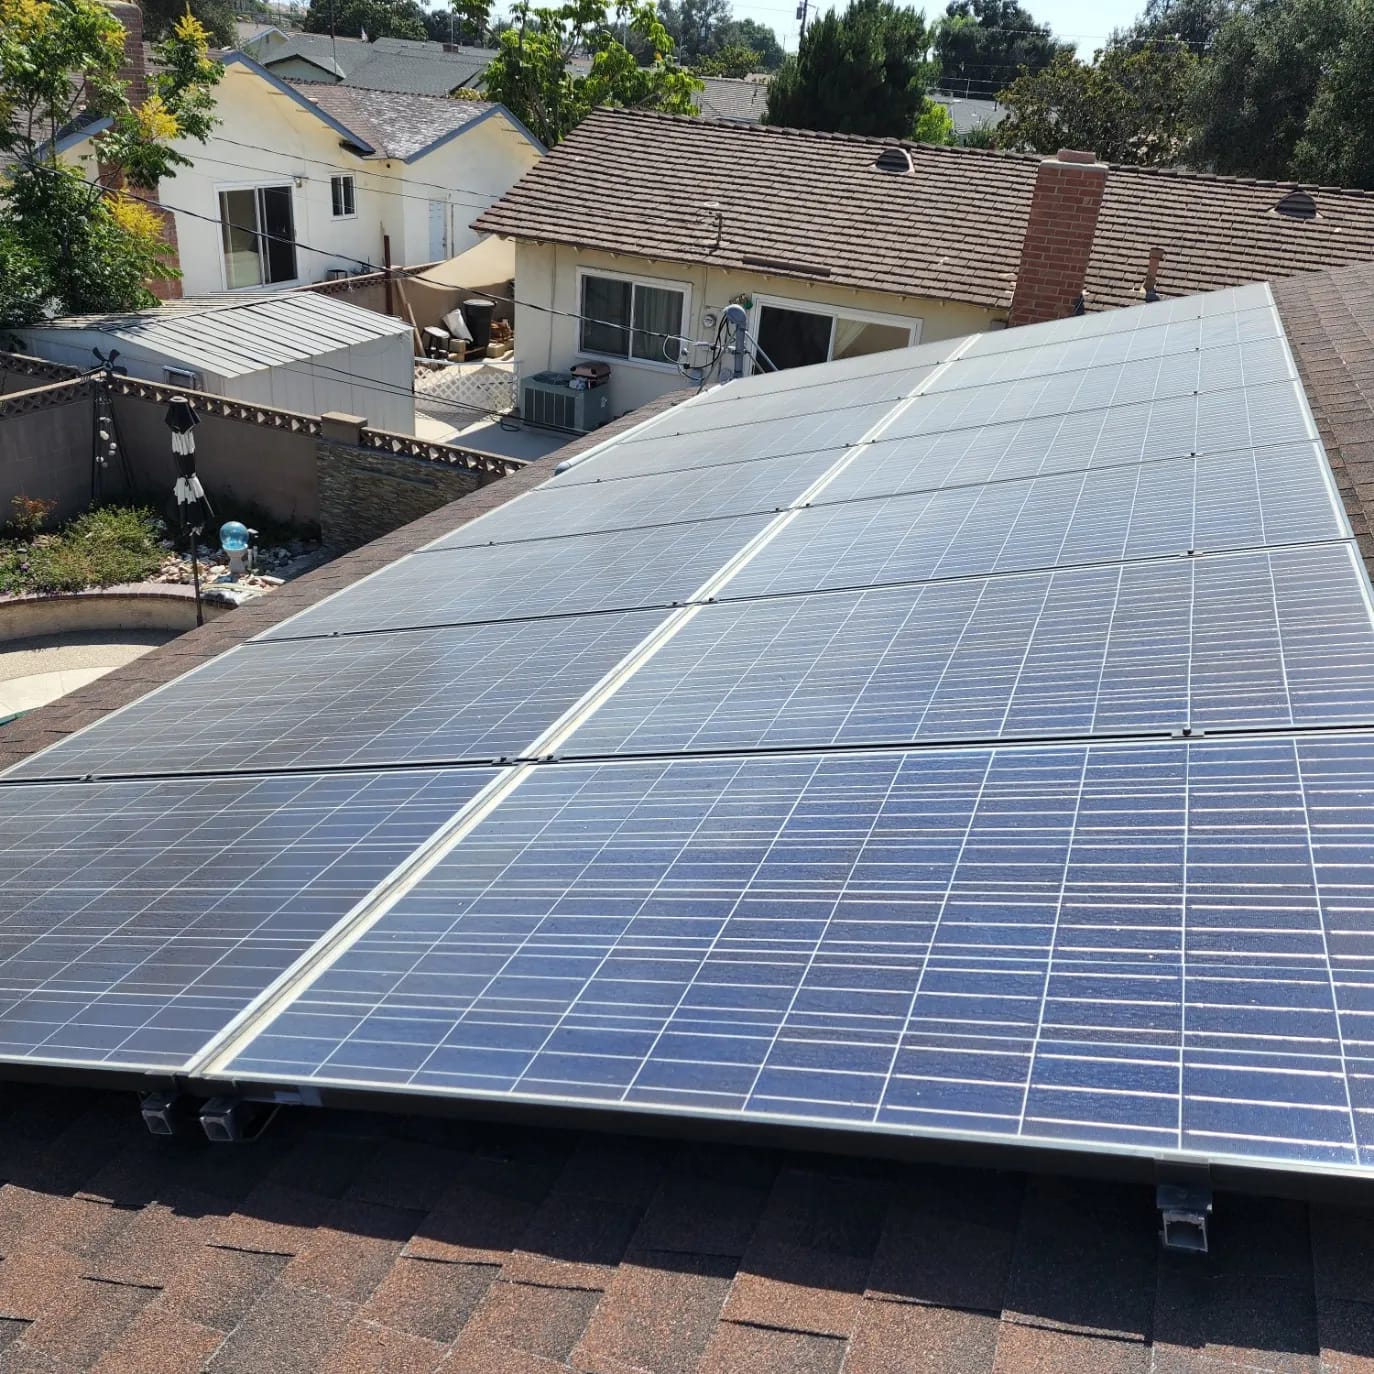
Label: Dusty